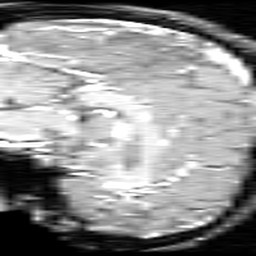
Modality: inplaneT1
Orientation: sagittal
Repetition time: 0.2 s
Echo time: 0.0036 s